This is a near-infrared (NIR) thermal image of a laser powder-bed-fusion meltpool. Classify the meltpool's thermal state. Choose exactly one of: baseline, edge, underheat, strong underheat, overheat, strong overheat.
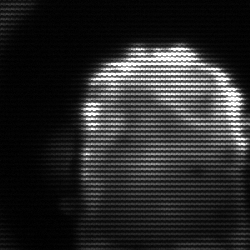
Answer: baseline